Question:
It must be a common issue but I really can't find any solutions for it. There is a textfield (texts will be written from right to left) and it has a curvy-side background image. The problem is the cursor must stay only in the red box area.
The following is the four solutions I've come up with.
1 -
Unless the textfield is transparent, it will cover the background image. Setting it transparent using CSS? I'm worried about some browsers not supporting it :(
2 -
This is okay... but the code will look messy :S ... :before :after selectors come in handy maybe?
3 -
This will be the best solution for it but clueless how to do.
4 -
The background image has a company logo and this cannot be done with CSS... :(
Would there be a better solution that supports all the browsers? :(
Code ---
'''
<div id="navigation" class="float-right">
<ul>
<li><?php echo anchor('.', 'HOME'); ?></li>
<li><?php echo anchor('company', 'COMPANY'); ?></li>
<li><?php echo anchor('#', 'PRODUCTS'); ?></li>
<li><?php echo anchor('#', 'SUPPORT'); ?></li>
<li><?php echo anchor('contact', 'CONTACT'); ?></li>
<li><input type="text"></input></li>
</ul>
</div>
'''
CSS ---
'''
#navigation ul li{
display: inline;
}
#navigation ul li input
{
background:url(../images/common/search_bar.jpg) no-repeat left top;
width:113px;
height:18px;
border: 0px;
text-align: right;
outline: none;
}
'''
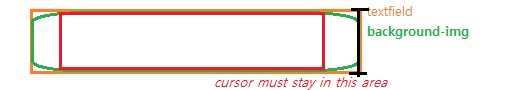
Answer: '''
<div id="navigation" class="fr">
<ul>
<li><?php echo anchor('.', 'HOME'); ?></li>
<li><?php echo anchor('company', 'COMPANY'); ?></li>
<li><?php echo anchor('#', 'PRODUCTS'); ?></li>
<li><?php echo anchor('#', 'SUPPORT'); ?></li>
<li><?php echo anchor('contact', 'CONTACT'); ?></li>
<li><div id="search-bar"><input type="text"></input></div></li>
</ul>
</div>
#search-bar
{
background:url(../images/common/search_bar.jpg) no-repeat top left;
width:115px;
height:18px;
display: inline-block;
}
#search-bar input
{
width:80px;
height:18px;
text-align: right;
border: 0px;
outline: none;
background:url(../images/common/transparent.png) repeat-x;
}
'''
I succeeded it in this way. Instead of using CSS3 transparent, i just created 1px width transparent png image file and used it as the input field background. I'm not sure if it's the best way... but it seems working.